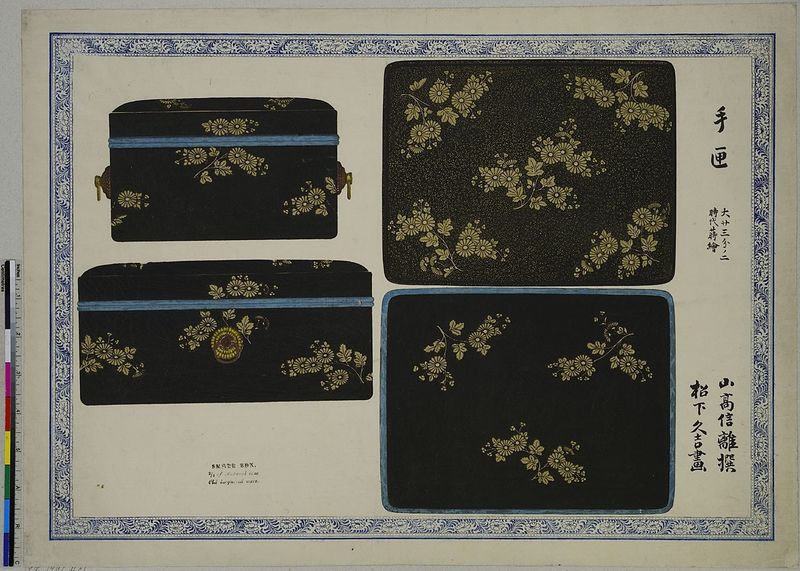
Titel: Kästchen
Künstler: Matsushita Ky&#x16B;kichi
Standort: Hamburg
Institution: Museum für Kunst und Gewerbe Hamburg
Schlagwörter: holzschnitt, truhe, druckgraphik, druckgrafik, kiste, kasten, kunstgewerbe, zeit, kunsthandwerk, farbholzschnitt, reproduktionen, blumenornamente, industriedesign, druckerzeugnisse, meiji, lackware